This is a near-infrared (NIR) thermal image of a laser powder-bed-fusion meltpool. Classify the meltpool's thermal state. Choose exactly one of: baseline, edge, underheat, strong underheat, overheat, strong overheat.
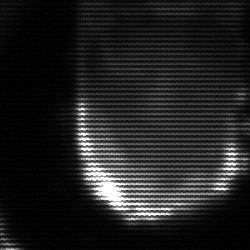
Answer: baseline